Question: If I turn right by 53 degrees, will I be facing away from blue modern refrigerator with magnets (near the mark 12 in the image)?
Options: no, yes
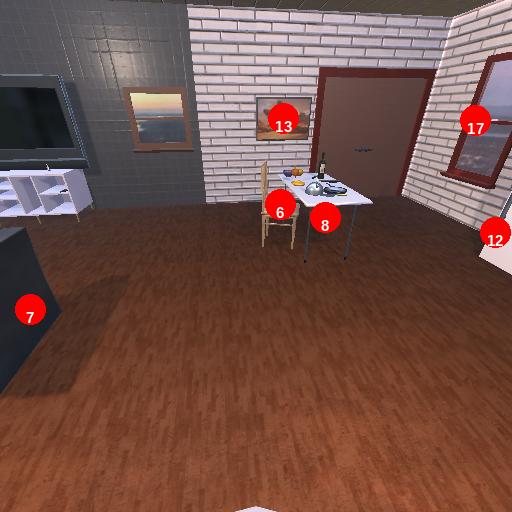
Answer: no